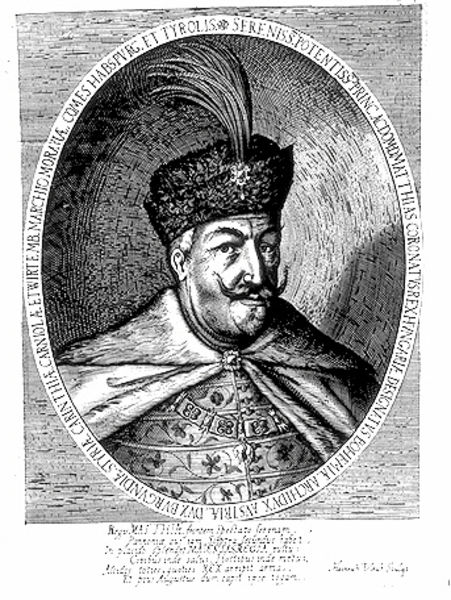
Titel: Bildnis des Königs Matthias Corvinus I. von Ungarn
Künstler: Heinrich Ulrich
Institution: (Seriendruck)
Schlagwörter: feder, kopf, mann, schatten, umhang, weiß, blumen, grau, hut, licht, mund, nase, ohr, profil, schmuck, schwarz, stirn, blick, muster, ornament, bart, jacke, kappe, mütze, schnurrbart, augen, falten, federn, kleidung, kragen, mensch, pelz, rahmen, bild, bildnis, herr, portrait, porträt, auge, halbfigur, mantel, adel, augenbrauen, brosche, en face, kinn, lippen, renaissance, oval, rund, federbusch, federhut, kopfbedeckung, schrift, man, kette, grafik, graphik, linien, rand, schnäuzer, inschrift, pupillen, wange, knöpfe, schnauzbart, weste, spange, nische, medaillon, orient, druck, schraffur, radierung, stich, schwarzweiß, text, beschriftung, adeliger, medallie, orden, herrscher, brokat, fürst, harnisch, pelzkragen, halbprofil, wams, medaille, wien, oberlippenbart, kupferstich, turban, gezwirbelt, schließe, ornat, sultan, latein, eiform, lateinisch, umschrift, türke, hutschnur, weiße haare, goldenes vlies, habsburg, ordenskette, vlies, bildfeld, diamant, russenmütze, persianermütze, juwelen, ungar, imhang, schnauer, 18. jht, magnat, deder, faberge, hik